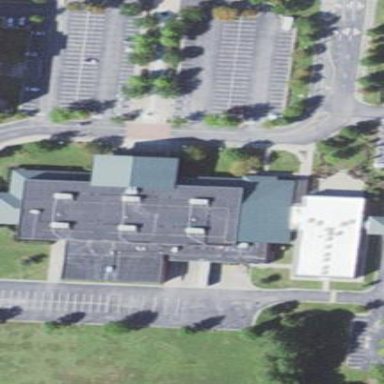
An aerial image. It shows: Conference center building.